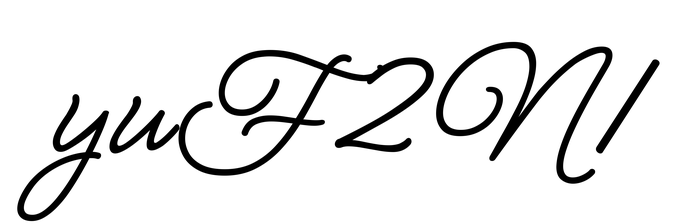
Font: MeowScript-Regular